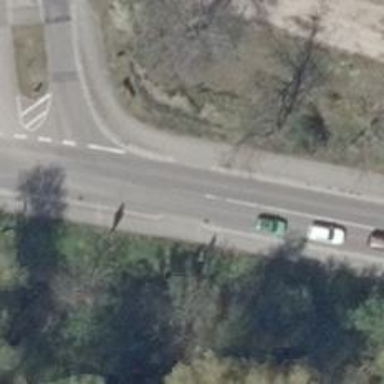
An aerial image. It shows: Asphalt road designated as primary highway with separate sidewalks and cycle paths.